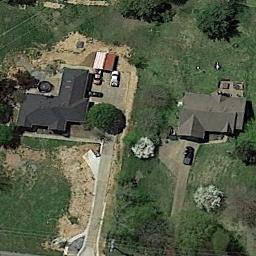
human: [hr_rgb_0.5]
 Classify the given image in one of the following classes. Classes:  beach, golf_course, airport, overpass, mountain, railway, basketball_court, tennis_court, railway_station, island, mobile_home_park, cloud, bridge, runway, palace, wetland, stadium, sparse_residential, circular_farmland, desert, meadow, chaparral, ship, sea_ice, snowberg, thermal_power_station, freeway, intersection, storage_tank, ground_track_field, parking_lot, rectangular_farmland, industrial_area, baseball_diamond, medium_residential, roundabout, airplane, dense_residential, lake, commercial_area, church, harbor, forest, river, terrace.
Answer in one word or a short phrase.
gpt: sparse_residential